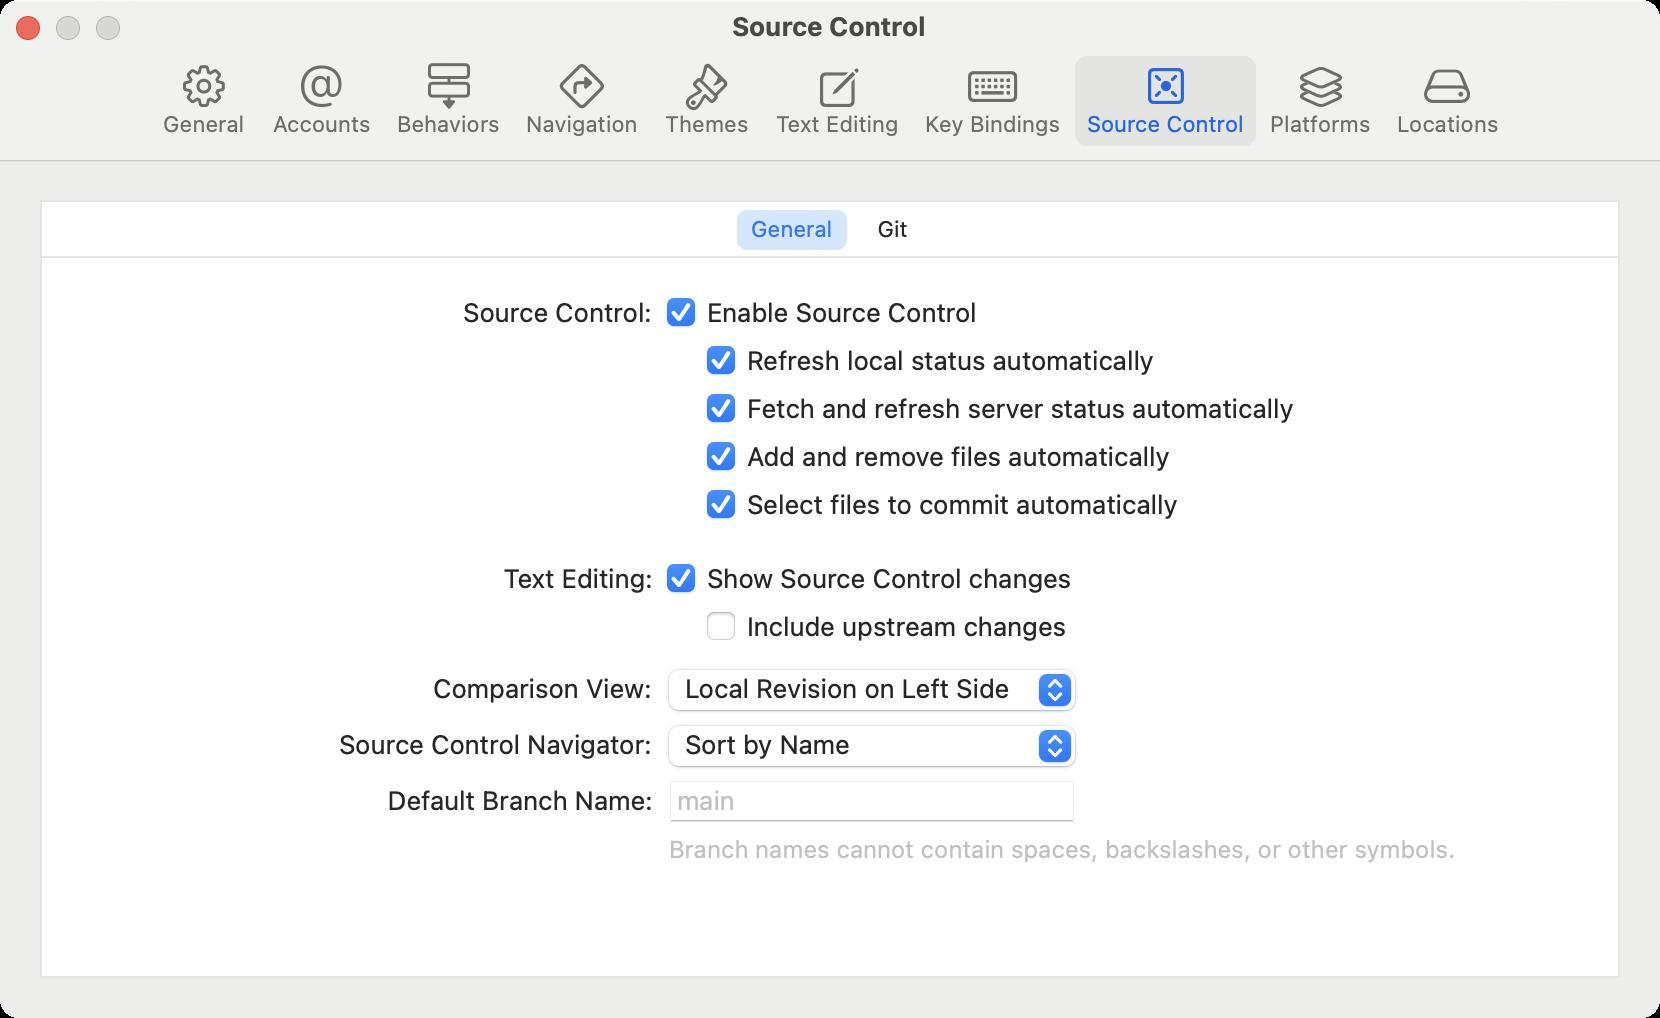
Accessibility tree:
{"name": "Source_Control", "role": "AXWindow", "description": null, "role_description": "dialog", "value": null, "position": "449.00;168.00", "size": "830;509", "children": [{"name": null, "role": "AXRadioGroup", "description": "tab chooser", "role_description": "radio group", "value": null, "position": "21.00;101.00", "size": "788;28", "children": [{"name": "General", "role": "AXRadioButton", "description": "General", "role_description": "radio button", "value": 1, "position": "368.50;105.00", "size": "55;20", "children": []}, {"name": "Git", "role": "AXRadioButton", "description": "Git", "role_description": "radio button", "value": 0, "position": "431.50;105.00", "size": "30;20", "children": []}]}, {"name": "Enable_Source_Control", "role": "AXCheckBox", "description": null, "role_description": "checkbox", "value": 1, "position": "331.50;147.00", "size": "161;18", "children": []}, {"name": "Refresh_local_status_automatically", "role": "AXCheckBox", "description": null, "role_description": "checkbox", "value": 1, "position": "351.50;171.00", "size": "230;18", "children": []}, {"name": "Fetch_and_refresh_server_status_automatically", "role": "AXCheckBox", "description": null, "role_description": "checkbox", "value": 1, "position": "351.50;195.00", "size": "300;18", "children": []}, {"name": "Add_and_remove_files_automatically", "role": "AXCheckBox", "description": null, "role_description": "checkbox", "value": 1, "position": "351.50;219.00", "size": "238;18", "children": []}, {"name": "Select_files_to_commit_automatically", "role": "AXCheckBox", "description": null, "role_description": "checkbox", "value": 1, "position": "351.50;243.00", "size": "242;18", "children": []}, {"name": null, "role": "AXStaticText", "description": null, "role_description": "text", "value": "Source Control:", "position": "230.00;148.00", "size": "98;16", "children": []}, {"name": null, "role": "AXStaticText", "description": null, "role_description": "text", "value": "Comparison View:", "position": "215.00;336.00", "size": "114;16", "children": []}, {"name": null, "role": "AXPopUpButton", "description": null, "role_description": "pop up button", "value": "Local Revision on Left Side", "position": "331.50;334.00", "size": "210;25", "children": []}, {"name": null, "role": "AXStaticText", "description": null, "role_description": "text", "value": "Source Control Navigator:", "position": "168.00;364.00", "size": "160;16", "children": []}, {"name": null, "role": "AXPopUpButton", "description": null, "role_description": "pop up button", "value": "Sort by Name", "position": "331.50;362.00", "size": "210;25", "children": []}, {"name": "Show_Source_Control_changes", "role": "AXCheckBox", "description": null, "role_description": "checkbox", "value": 1, "position": "331.50;280.00", "size": "209;18", "children": []}, {"name": "Include_upstream_changes", "role": "AXCheckBox", "description": null, "role_description": "checkbox", "value": 0, "position": "351.50;304.00", "size": "186;18", "children": []}, {"name": null, "role": "AXStaticText", "description": null, "role_description": "text", "value": "Text Editing:", "position": "249.50;281.00", "size": "79;16", "children": []}, {"name": null, "role": "AXStaticText", "description": null, "role_description": "text", "value": "Default Branch Name:", "position": "191.50;392.00", "size": "137;16", "children": []}, {"name": null, "role": "AXTextField", "description": null, "role_description": "text field", "value": "", "position": "334.50;390.00", "size": "203;21", "children": []}, {"name": null, "role": "AXStaticText", "description": null, "role_description": "text", "value": "Branch names cannot contain spaces, backslashes, or other symbols.", "position": "332.50;417.00", "size": "398;15", "children": []}, {"name": null, "role": "AXToolbar", "description": null, "role_description": "toolbar", "value": null, "position": "0.00;28.00", "size": "830;52", "children": [{"name": "General", "role": "AXButton", "description": null, "role_description": "button", "value": null, "position": "74.50;28.00", "size": "55;52", "children": []}, {"name": "Accounts", "role": "AXButton", "description": null, "role_description": "button", "value": null, "position": "130.50;28.00", "size": "61;52", "children": []}, {"name": "Behaviors", "role": "AXButton", "description": null, "role_description": "button", "value": null, "position": "192.50;28.00", "size": "64;52", "children": []}, {"name": "Navigation", "role": "AXButton", "description": null, "role_description": "button", "value": null, "position": "257.00;28.00", "size": "68;52", "children": []}, {"name": "Themes", "role": "AXButton", "description": null, "role_description": "button", "value": null, "position": "326.00;28.00", "size": "55;52", "children": []}, {"name": "Text_Editing", "role": "AXButton", "description": null, "role_description": "button", "value": null, "position": "382.00;28.00", "size": "74;52", "children": []}, {"name": "Key_Bindings", "role": "AXButton", "description": null, "role_description": "button", "value": null, "position": "456.50;28.00", "size": "80;52", "children": []}, {"name": "Source_Control", "role": "AXButton", "description": null, "role_description": "button", "value": null, "position": "537.50;28.00", "size": "90;52", "children": []}, {"name": "Platforms", "role": "AXButton", "description": null, "role_description": "button", "value": null, "position": "629.00;28.00", "size": "62;52", "children": []}, {"name": "Locations", "role": "AXButton", "description": null, "role_description": "button", "value": null, "position": "692.50;28.00", "size": "63;52", "children": []}]}, {"name": null, "role": "AXButton", "description": null, "role_description": "close button", "value": null, "position": "7.00;6.00", "size": "14;16", "children": []}, {"name": null, "role": "AXButton", "description": null, "role_description": "zoom button", "value": null, "position": "47.00;6.00", "size": "14;16", "children": [{"name": null, "role": "AXGroup", "description": null, "role_description": "group", "value": null, "position": "47.00;6.00", "size": "14;16", "children": [{"name": null, "role": "AXGroup", "description": null, "role_description": "group", "value": null, "position": "47.00;6.00", "size": "14;16", "children": []}]}]}, {"name": null, "role": "AXButton", "description": null, "role_description": "minimize button", "value": null, "position": "27.00;6.00", "size": "14;16", "children": []}, {"name": null, "role": "AXStaticText", "description": null, "role_description": "text", "value": "Source Control", "position": "364.00;5.00", "size": "101;16", "children": []}]}